Brain MRI, modality: hrT2
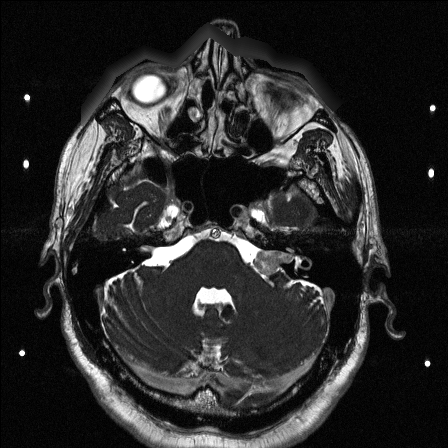